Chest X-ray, PA view. Patient: 54 years old, sex F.
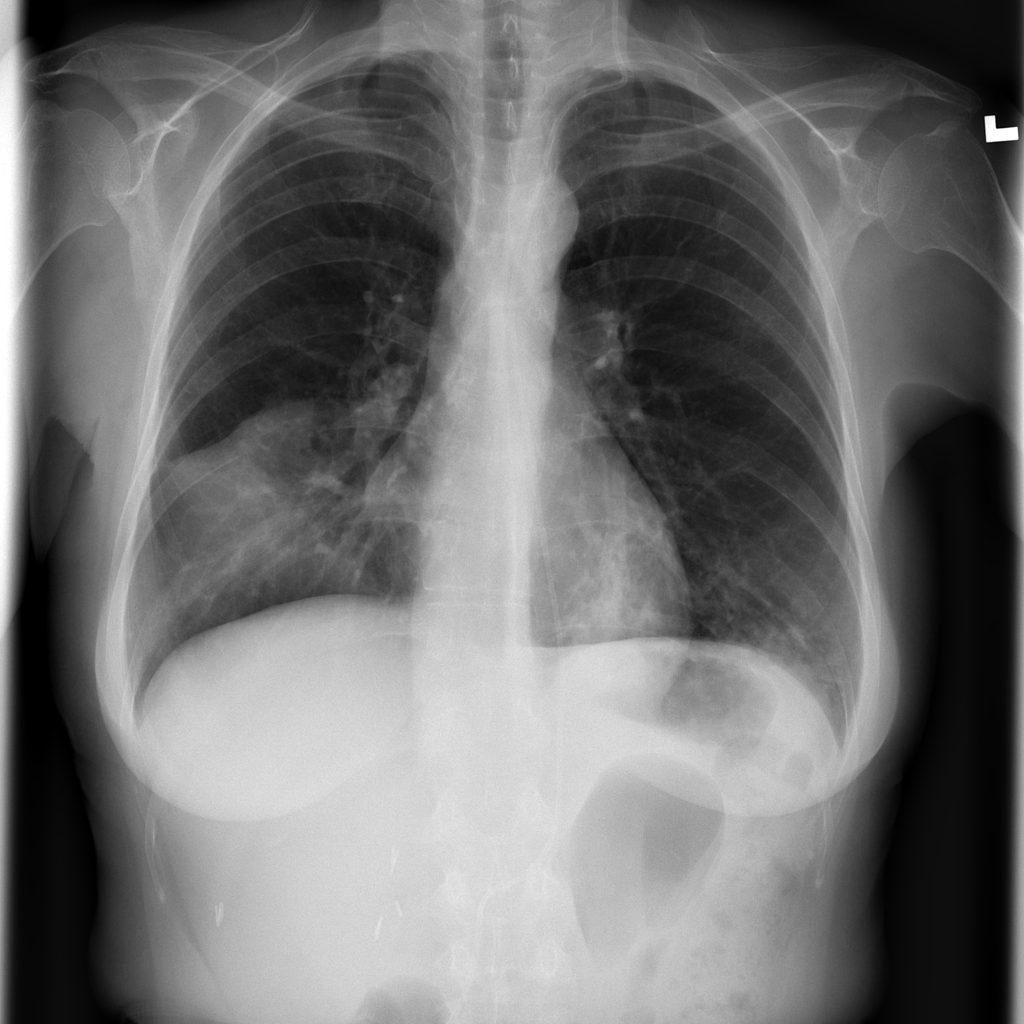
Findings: No Finding